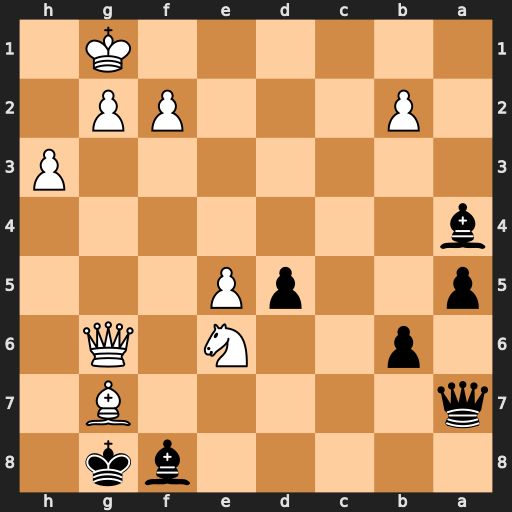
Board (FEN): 5bk1/q5B1/1p2N1Q1/p2pP3/b7/7P/1P3PP1/6K1
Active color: b
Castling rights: -
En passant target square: -
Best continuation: Bxg7